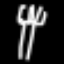
Label: fork